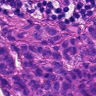
Metastatic tissue present: yes